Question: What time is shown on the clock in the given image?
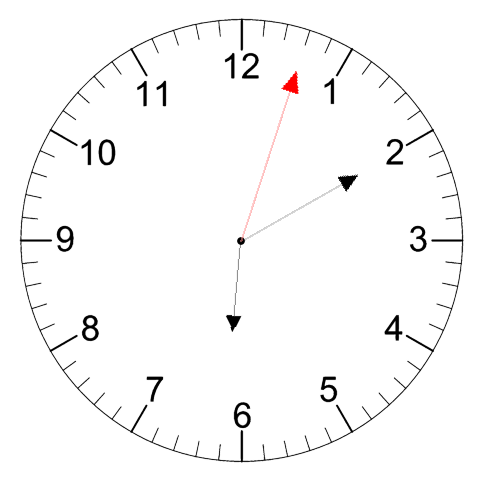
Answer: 06:10:03